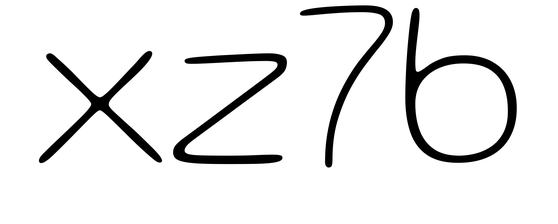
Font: Gluten_Thin